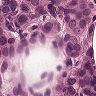
Metastatic tissue present: yes